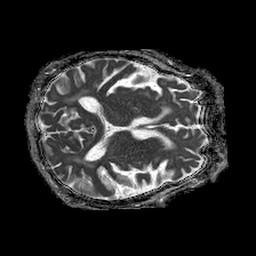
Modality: ADC
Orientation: axial
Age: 75
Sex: male
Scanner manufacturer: philips
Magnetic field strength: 1.5 T
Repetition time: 4.6 s
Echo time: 0.08631 s